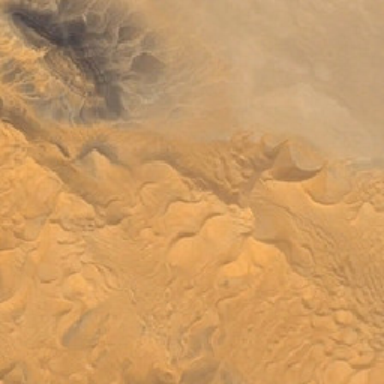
There are several pools on the desert road .